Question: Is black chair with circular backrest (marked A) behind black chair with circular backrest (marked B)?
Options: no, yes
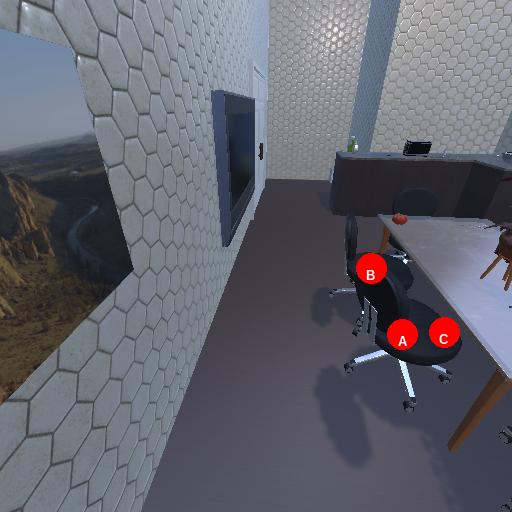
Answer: no